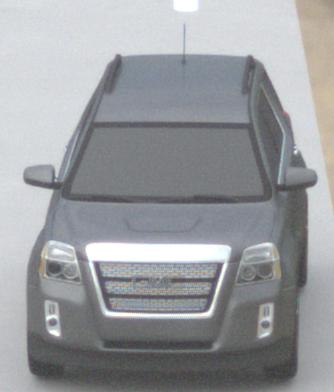
Make: GMC
Model: Terrain
Detailed model: Gen. 1
Model produced from: 2009
Model produced until: 2017
Doors: 5
Color: gray
Road condition: dry road
Daytime: midday
Contrast: low contrast